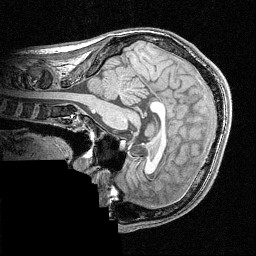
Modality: T1w
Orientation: sagittal
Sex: male
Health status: ill
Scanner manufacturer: siemens
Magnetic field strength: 3 T
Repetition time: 1.57 s
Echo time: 0.00342 s